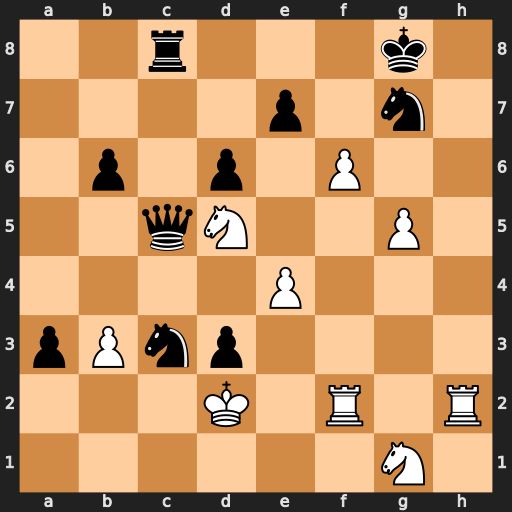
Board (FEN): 2r3k1/4p1n1/1p1p1P2/2qN2P1/4P3/pPnp4/3K1R1R/6N1
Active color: w
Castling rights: -
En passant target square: -
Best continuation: f7+ Kf8 Rh8#